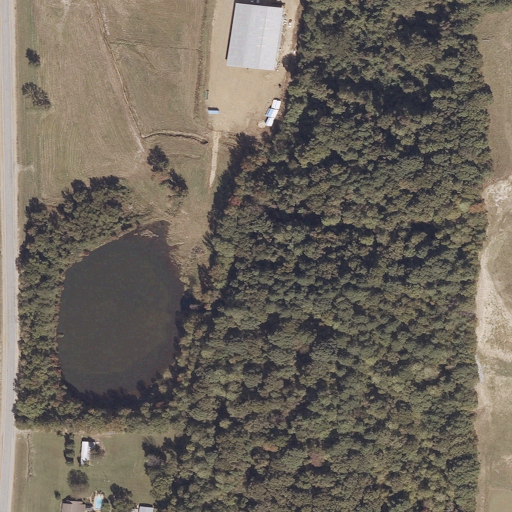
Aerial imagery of cliff(s) in Mississippi named Tallahatchie Bluff containing mixed forest, deciduous forest, open development, pasture, low intensity development, open water, evergreen forest, herbaceous wetlands, woody wetlands, medium intensity development, high intensity development, and cultivated crops